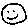
Label: smiley face